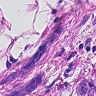
Metastatic tissue present: yes